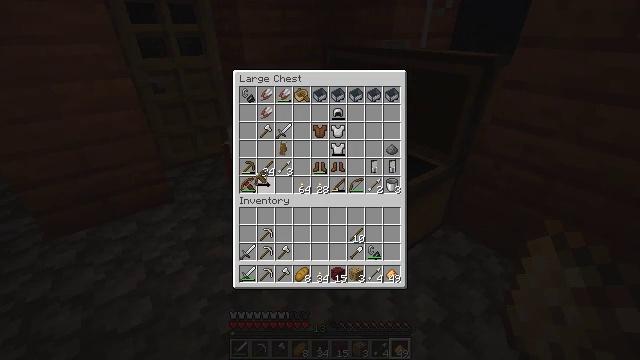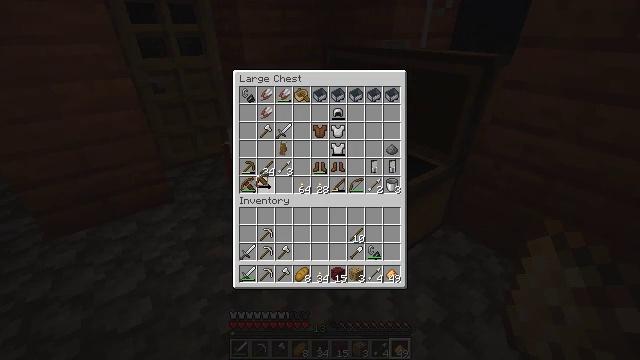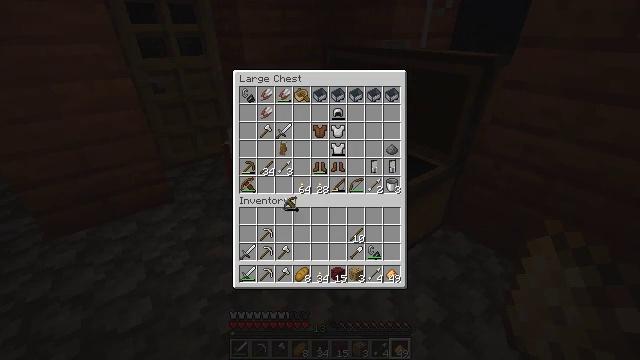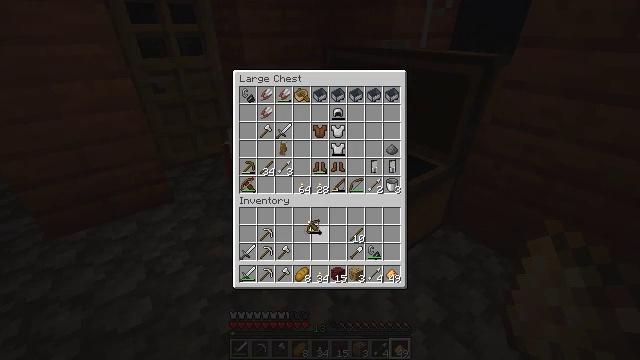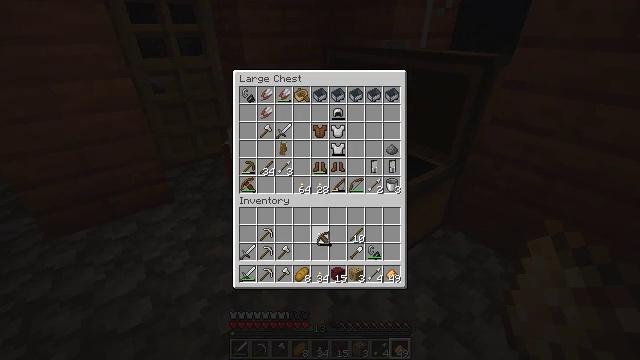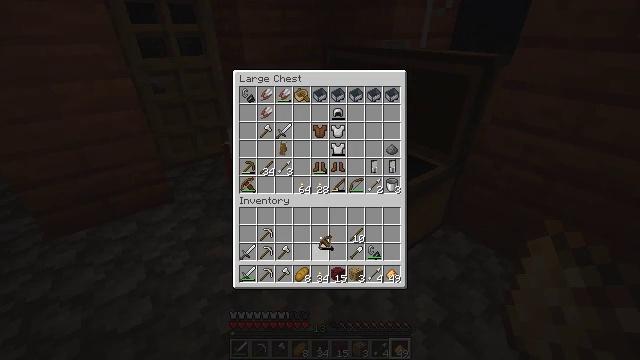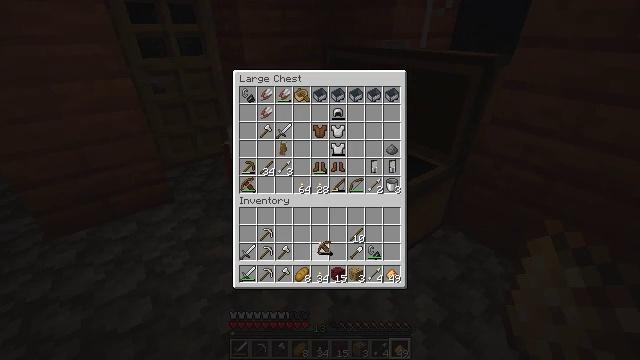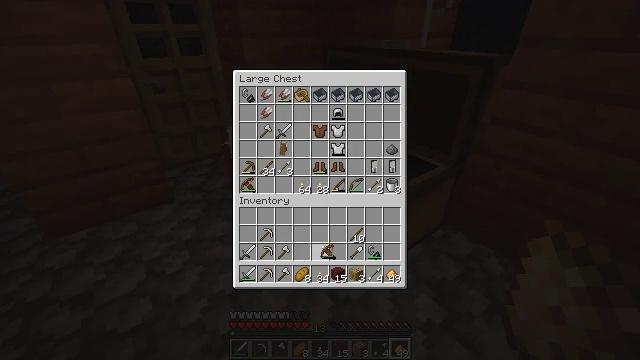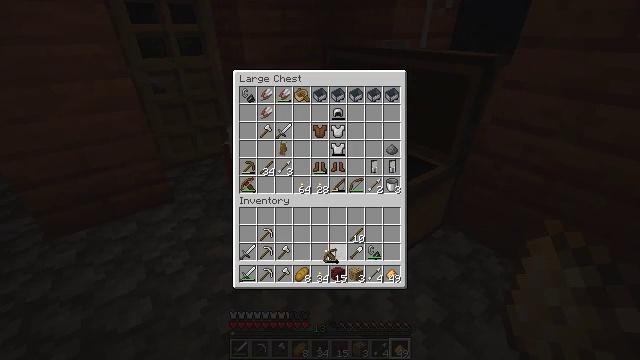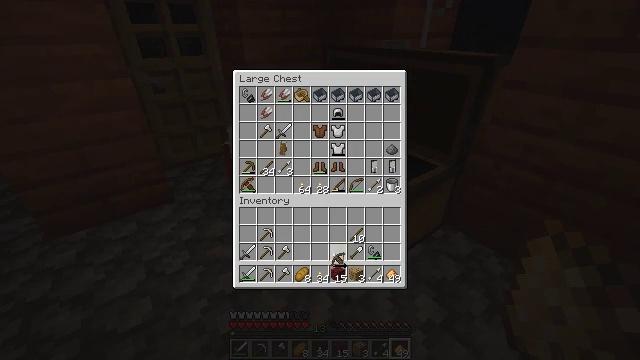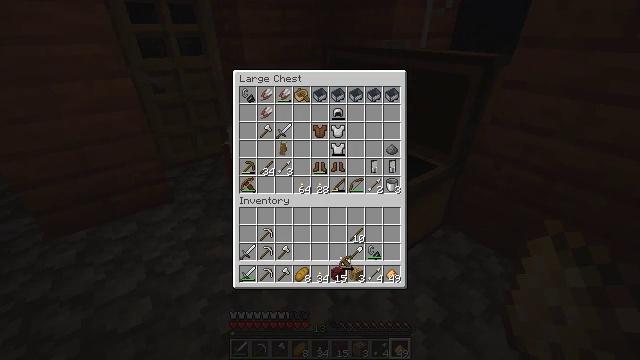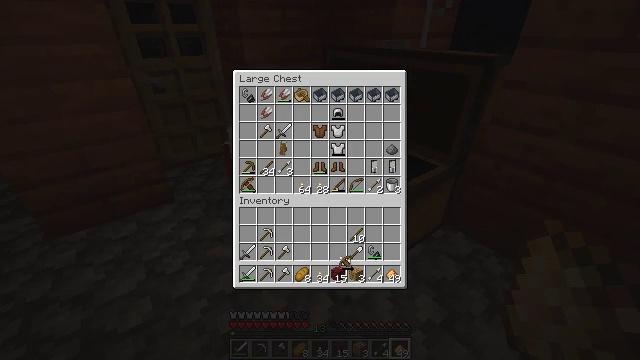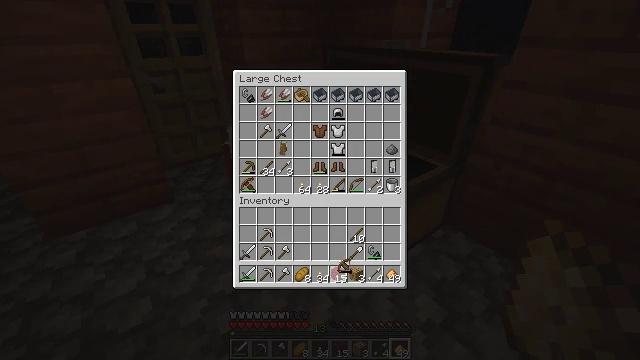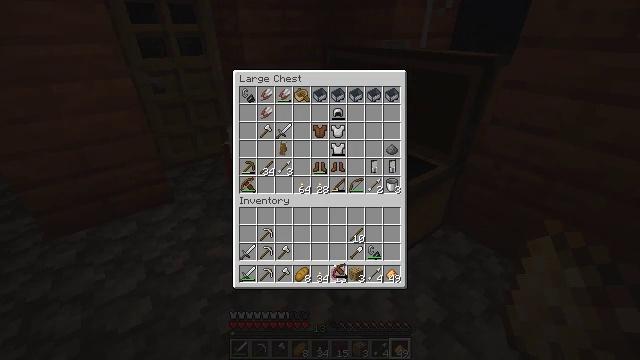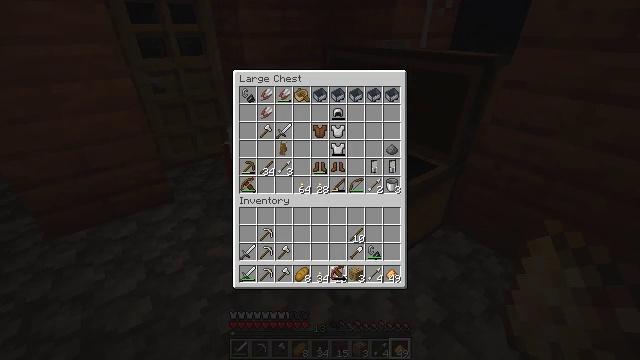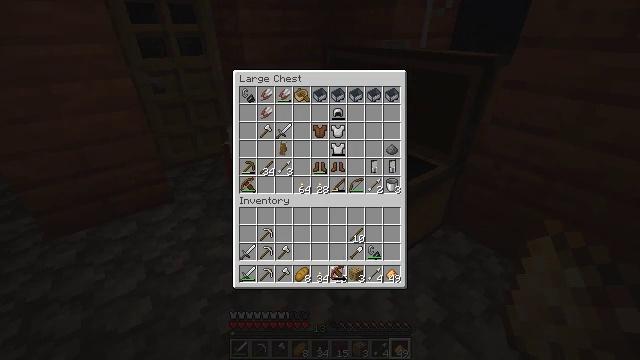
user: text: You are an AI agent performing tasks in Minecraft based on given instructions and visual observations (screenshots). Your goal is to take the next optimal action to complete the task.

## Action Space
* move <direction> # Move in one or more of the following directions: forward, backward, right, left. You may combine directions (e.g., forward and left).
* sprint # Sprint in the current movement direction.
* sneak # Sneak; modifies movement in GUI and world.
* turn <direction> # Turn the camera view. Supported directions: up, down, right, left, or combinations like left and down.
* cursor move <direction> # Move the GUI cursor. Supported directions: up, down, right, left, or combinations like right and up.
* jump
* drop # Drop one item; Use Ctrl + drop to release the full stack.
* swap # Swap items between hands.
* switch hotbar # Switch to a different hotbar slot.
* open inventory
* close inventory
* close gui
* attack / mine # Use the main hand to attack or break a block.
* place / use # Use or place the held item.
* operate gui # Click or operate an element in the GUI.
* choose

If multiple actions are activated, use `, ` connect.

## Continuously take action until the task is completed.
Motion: motion action
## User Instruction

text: Get a spectral arrow using the crafting recipe with glowstone and an arrow.
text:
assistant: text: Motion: operate gui
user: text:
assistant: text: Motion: cursor move right and down
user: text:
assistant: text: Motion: cursor move right and down
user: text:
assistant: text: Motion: cursor move right and down
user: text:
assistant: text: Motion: no_op
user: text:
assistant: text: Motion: no_op
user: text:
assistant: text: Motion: no_op
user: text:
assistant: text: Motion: no_op
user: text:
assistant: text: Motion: cursor move right
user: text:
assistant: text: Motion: no_op
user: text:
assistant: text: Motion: no_op
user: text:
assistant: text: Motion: no_op
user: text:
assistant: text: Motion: no_op
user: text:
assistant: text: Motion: no_op
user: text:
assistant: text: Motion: no_op
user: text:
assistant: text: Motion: no_op
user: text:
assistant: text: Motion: no_op
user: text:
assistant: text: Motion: operate gui
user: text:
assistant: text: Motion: operate gui
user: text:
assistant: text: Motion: operate gui
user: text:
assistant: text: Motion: operate gui
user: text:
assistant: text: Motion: cursor move up
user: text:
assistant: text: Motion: no_op
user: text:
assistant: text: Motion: no_op
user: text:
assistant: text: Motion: no_op
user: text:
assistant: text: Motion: operate gui
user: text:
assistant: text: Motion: operate gui
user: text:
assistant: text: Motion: operate gui
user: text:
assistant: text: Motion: no_op
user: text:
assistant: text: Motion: no_op